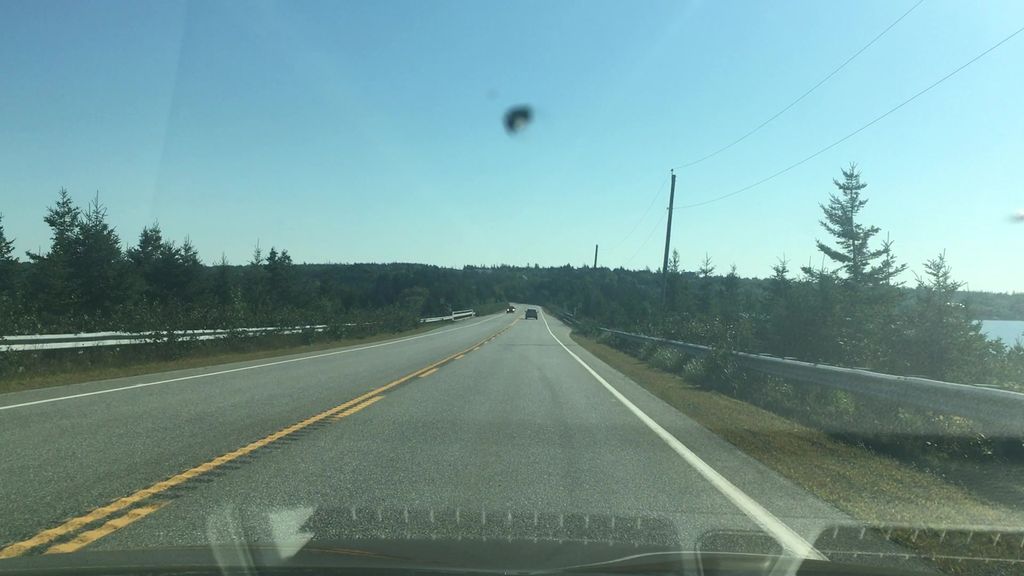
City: halifax